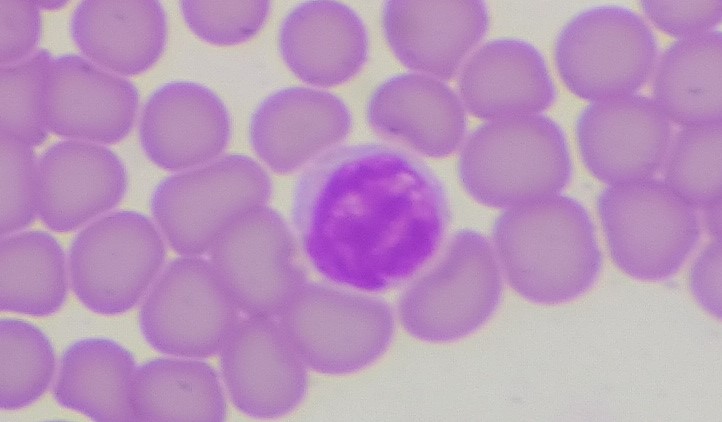
White blood cell type: Lymphocyte